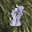
Label: 8